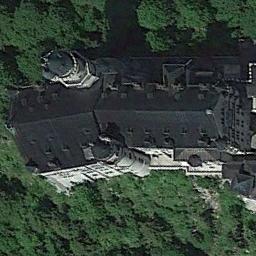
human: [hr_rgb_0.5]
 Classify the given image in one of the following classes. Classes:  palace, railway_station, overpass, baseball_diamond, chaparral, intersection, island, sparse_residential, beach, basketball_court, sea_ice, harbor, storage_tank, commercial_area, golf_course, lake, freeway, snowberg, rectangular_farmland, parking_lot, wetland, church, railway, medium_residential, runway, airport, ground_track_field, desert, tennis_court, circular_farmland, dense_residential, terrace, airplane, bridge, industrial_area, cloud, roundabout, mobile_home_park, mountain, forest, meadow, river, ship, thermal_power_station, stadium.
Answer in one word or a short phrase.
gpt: palace